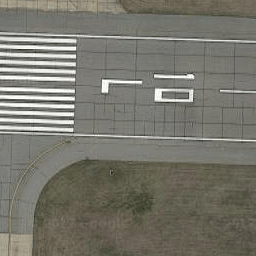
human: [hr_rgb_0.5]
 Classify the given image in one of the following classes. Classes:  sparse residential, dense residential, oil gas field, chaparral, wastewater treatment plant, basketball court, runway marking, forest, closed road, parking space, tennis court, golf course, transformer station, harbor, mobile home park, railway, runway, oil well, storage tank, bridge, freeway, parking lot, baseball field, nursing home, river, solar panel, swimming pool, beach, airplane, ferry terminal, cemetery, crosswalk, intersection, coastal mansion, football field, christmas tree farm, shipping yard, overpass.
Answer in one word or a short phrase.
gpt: runway